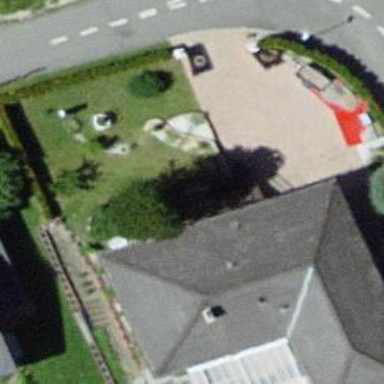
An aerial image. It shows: Detached building with pyramidal roof shape.